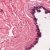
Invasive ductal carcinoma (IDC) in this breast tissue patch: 0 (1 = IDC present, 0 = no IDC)